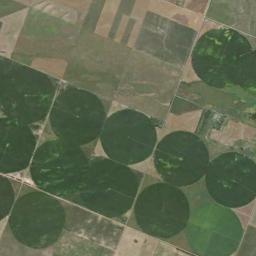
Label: circular_farmland